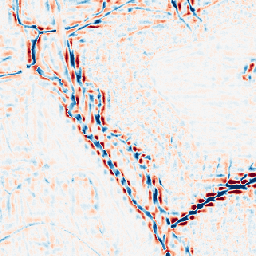
Category: wavelet
Decomposition family: wavelet_reverse_biorthogonal
Decomposition parameters: wavelet: rbio1.3
level: 3
Upsampling method: area
Upsampling parameters: scale: 8
Upsampling scale: 8